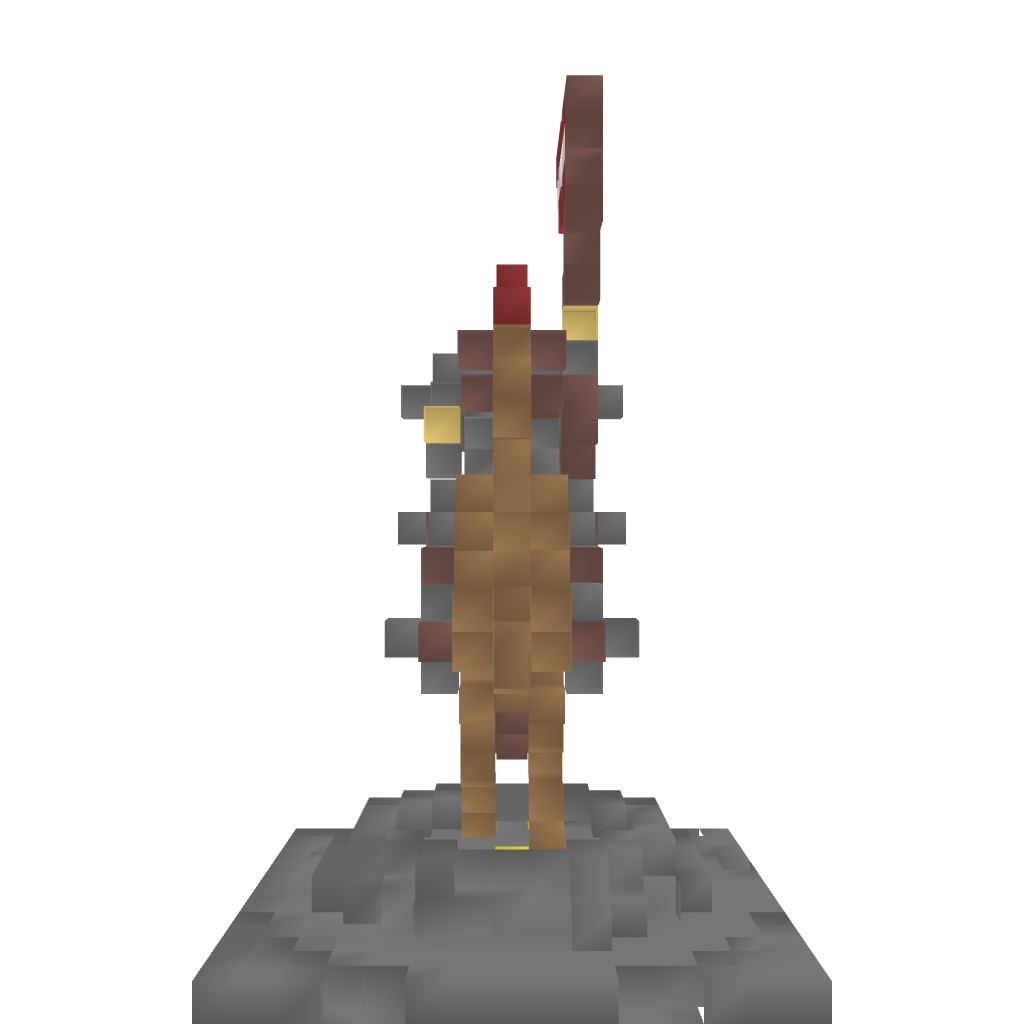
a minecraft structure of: Knight and horse statue very high quality